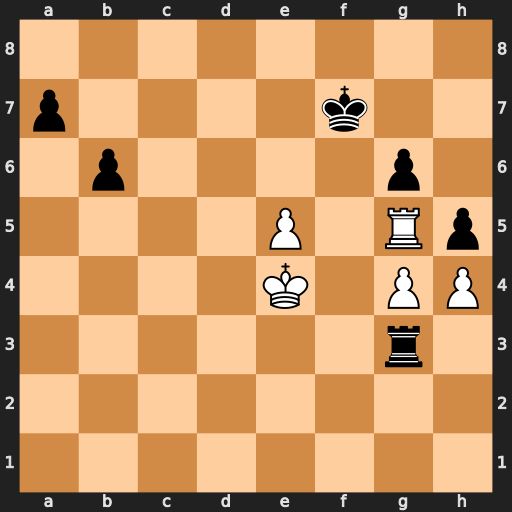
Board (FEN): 8/p4k2/1p4p1/4P1Rp/4K1PP/6r1/8/8
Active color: w
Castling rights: -
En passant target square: -
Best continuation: gxh5 Rxg5 hxg5 gxh5 Kf5